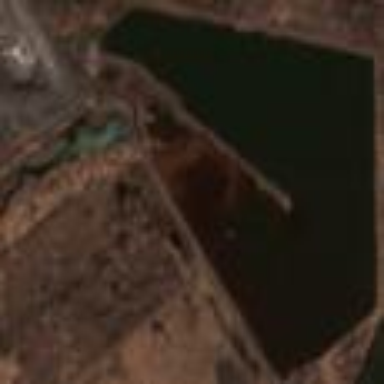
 man-made structure used for waste disposal in mining activities."